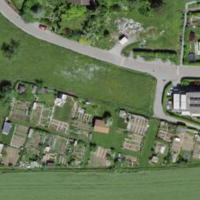
EUNIS habitat code: 53
Species observed at this site:
Cotinus coggygria